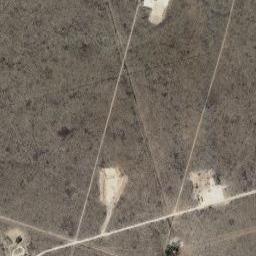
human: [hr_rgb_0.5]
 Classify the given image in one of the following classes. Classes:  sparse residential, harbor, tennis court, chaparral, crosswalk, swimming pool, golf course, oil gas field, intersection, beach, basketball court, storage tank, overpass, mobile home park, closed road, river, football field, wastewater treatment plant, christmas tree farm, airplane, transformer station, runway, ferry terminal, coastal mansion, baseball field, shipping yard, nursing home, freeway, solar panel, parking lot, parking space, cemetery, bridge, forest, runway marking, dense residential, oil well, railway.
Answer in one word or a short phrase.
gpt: oil gas field